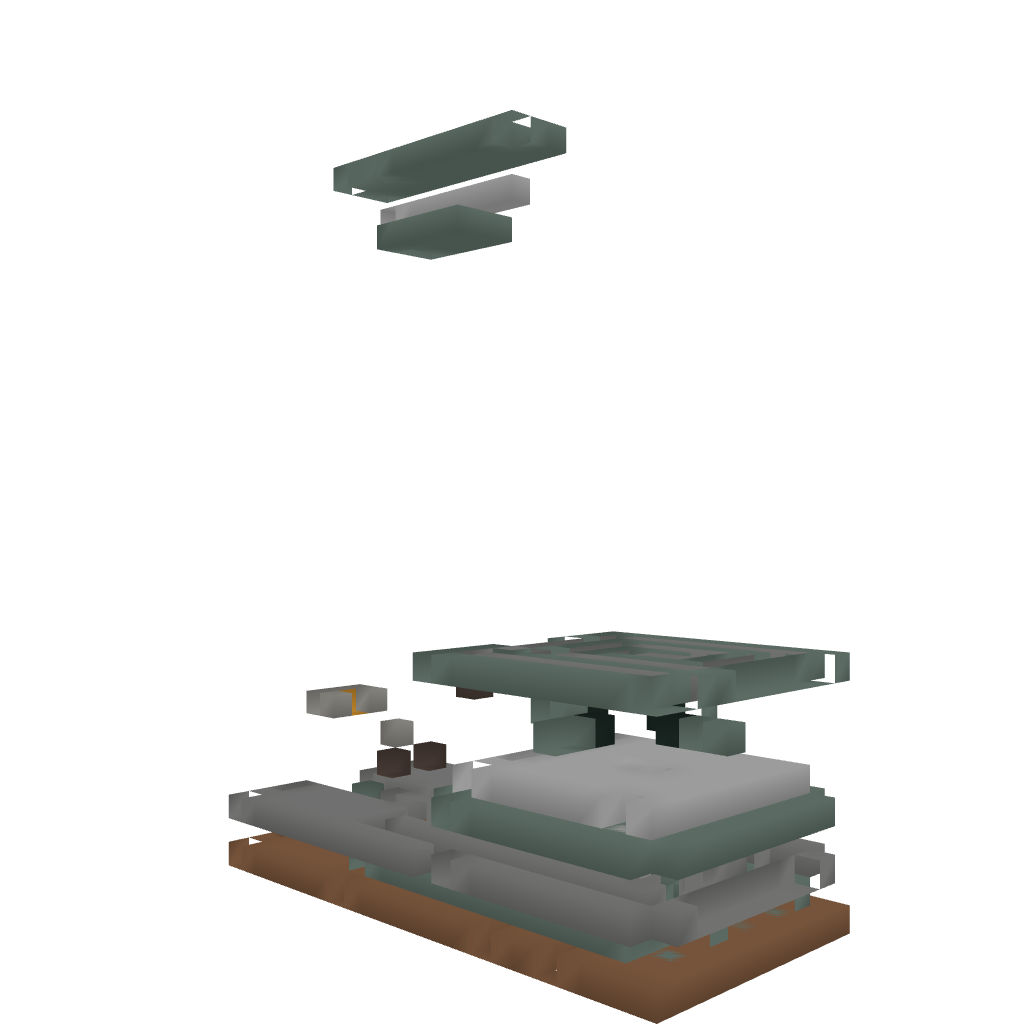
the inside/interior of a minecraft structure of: Monsters/XP Trap